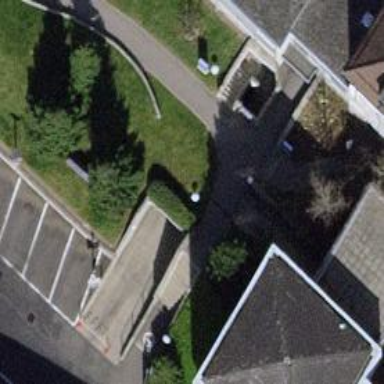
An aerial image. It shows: Parking area.